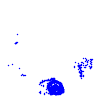
Particle: electron